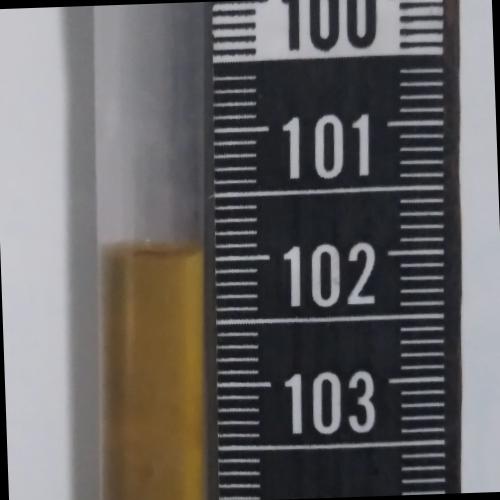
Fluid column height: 101.9 cm